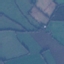
Label: Pasture